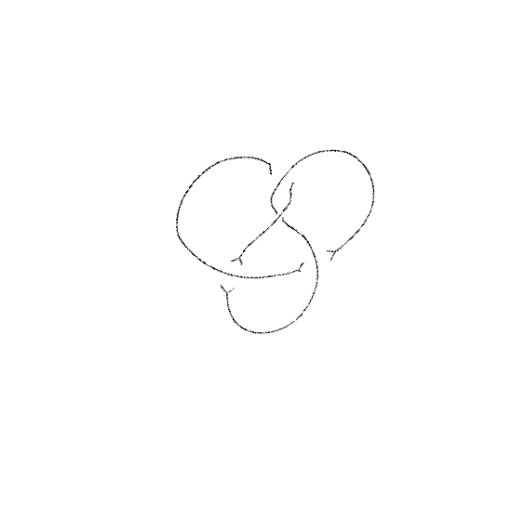
Crossing number: 4